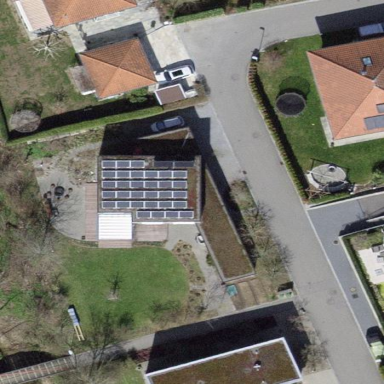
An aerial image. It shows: House with flat roof.